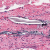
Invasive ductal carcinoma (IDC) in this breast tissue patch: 0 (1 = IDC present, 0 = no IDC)